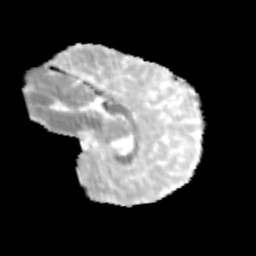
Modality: MD
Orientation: sagittal
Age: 13
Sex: male
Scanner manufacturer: siemens
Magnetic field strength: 3 T
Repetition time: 3.8 s
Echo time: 0.07 s